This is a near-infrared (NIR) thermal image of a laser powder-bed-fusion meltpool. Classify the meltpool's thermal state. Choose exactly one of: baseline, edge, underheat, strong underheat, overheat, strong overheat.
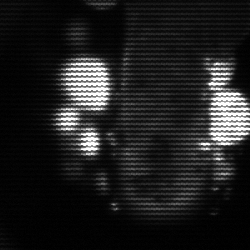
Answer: strong underheat